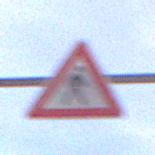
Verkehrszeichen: FussgaengerLinks
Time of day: MorningAfternoon
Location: Outdoor (Nature)
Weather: PartlyCloudy
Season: NotSpecified
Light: Natural